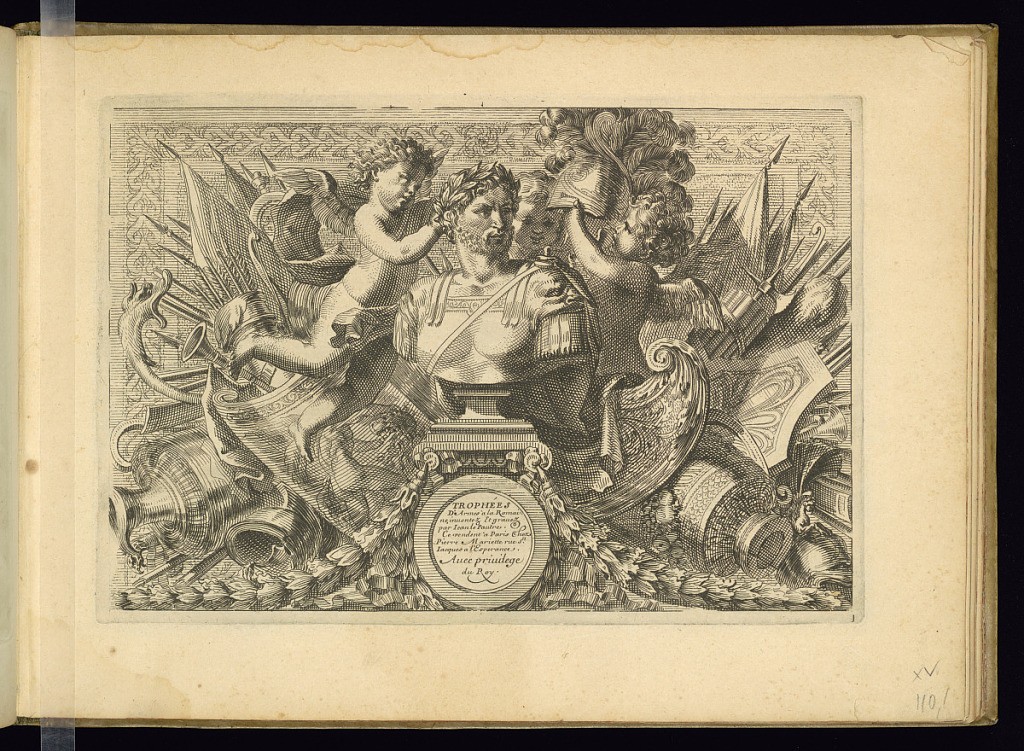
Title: Title Page
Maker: Jean Le Pautre, French, 1618–1682
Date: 1657–82
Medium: Etching on laid paper
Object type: Print
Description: Title page and trophy of arms with a portrait bust in the center of a male soldier in classical armor, surrounded by winged putti. The putto to the right, placing a feathered helmet above his head, surrounded by spears, banners, shields, quivers of arrows, helmets, horns, ewers, with a border. The title is lettered within a roundel below the portrait bust, with festoons of leaves and ribbons. The plate is numbered.